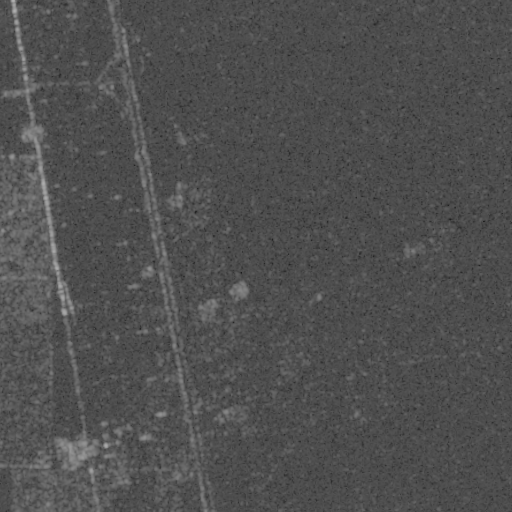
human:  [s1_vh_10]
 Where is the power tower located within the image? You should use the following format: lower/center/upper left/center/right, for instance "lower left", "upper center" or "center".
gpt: The power tower is located in the left of the image.
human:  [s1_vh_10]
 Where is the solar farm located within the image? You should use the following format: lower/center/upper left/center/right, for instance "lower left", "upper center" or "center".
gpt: The solar farm is located in the left of the image.
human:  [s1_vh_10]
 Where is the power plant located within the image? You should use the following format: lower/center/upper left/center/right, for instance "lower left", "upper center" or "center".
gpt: There is no power plant in the image.

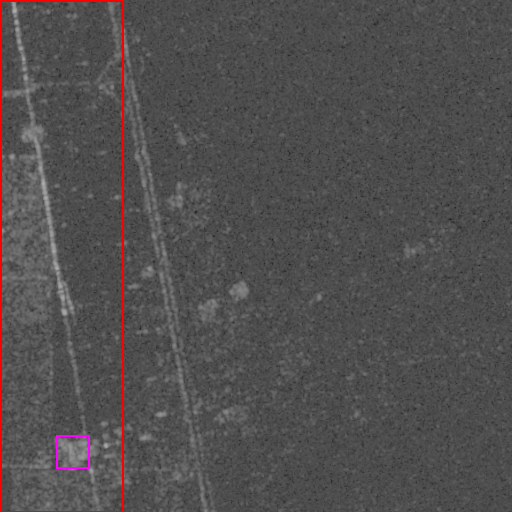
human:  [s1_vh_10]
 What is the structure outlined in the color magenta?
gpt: The structure outlined in magenta is a power substation.
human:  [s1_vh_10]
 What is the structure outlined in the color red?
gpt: The structure outlined in red is a solar farm.
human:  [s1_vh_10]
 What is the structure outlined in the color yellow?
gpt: There is no yellow outline.